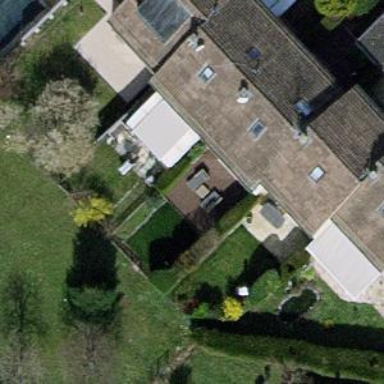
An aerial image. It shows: Garden enclosed by fence.